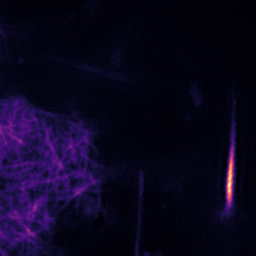
Label: Super-resolution F-actin image